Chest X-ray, AP view. Patient: 50 years old, sex F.
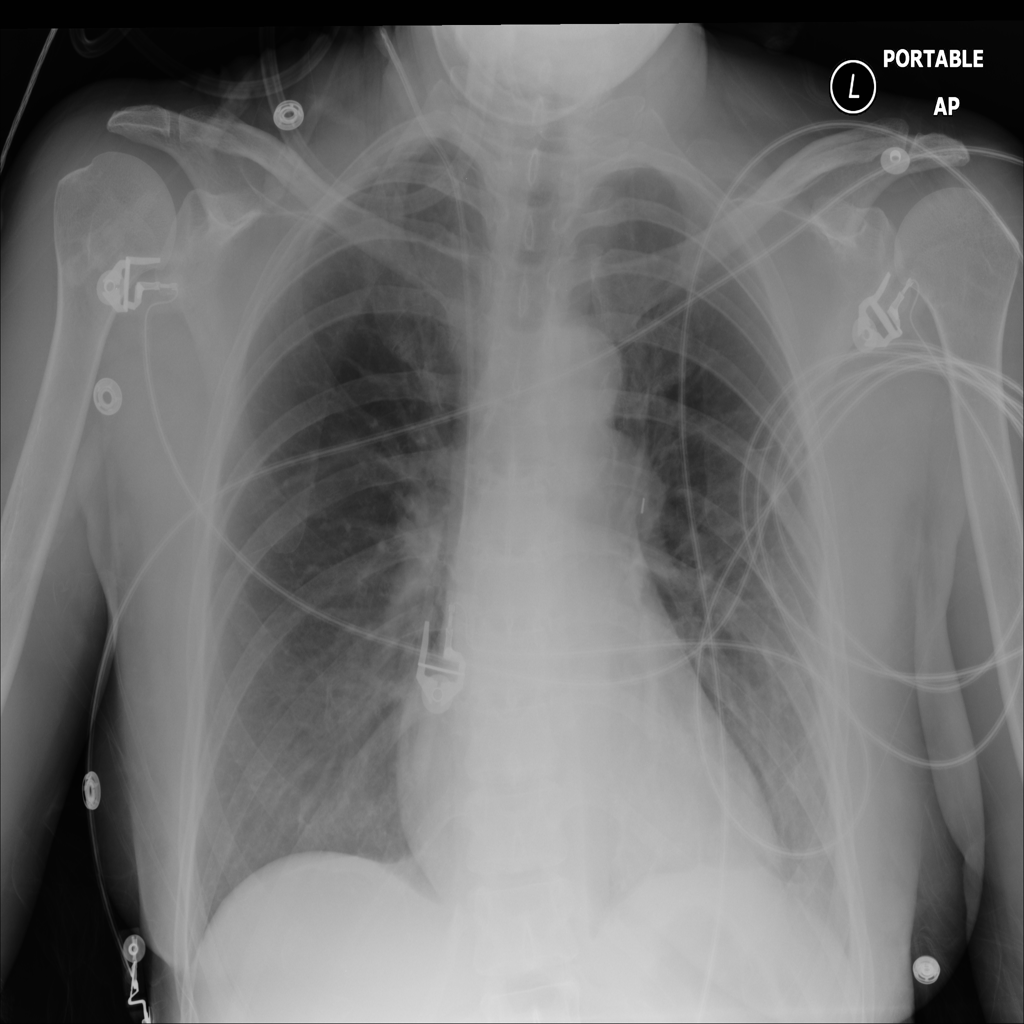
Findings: No Finding